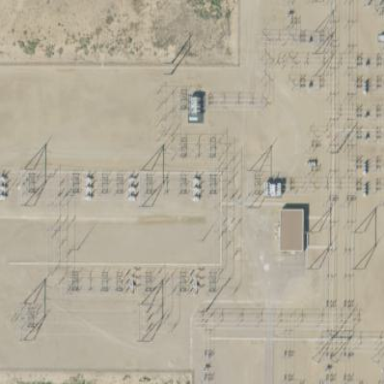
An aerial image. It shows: Power substation with transmission level designation. It is enclosed by fence.